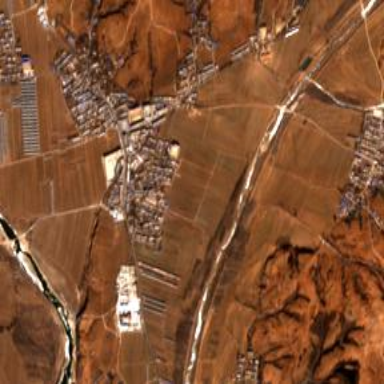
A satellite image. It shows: Ethnic township within town.